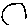
Label: bird